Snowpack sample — Buffalo Mountain, Silverthorne, Colorado, USA (1/25/25, 10:11 AM MST)
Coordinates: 39.6222, -106.1139
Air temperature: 22 °F
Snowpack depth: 110 cm
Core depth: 40 cm
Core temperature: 46.4 °F
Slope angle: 12°, slope face: 102°
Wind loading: high
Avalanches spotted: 0
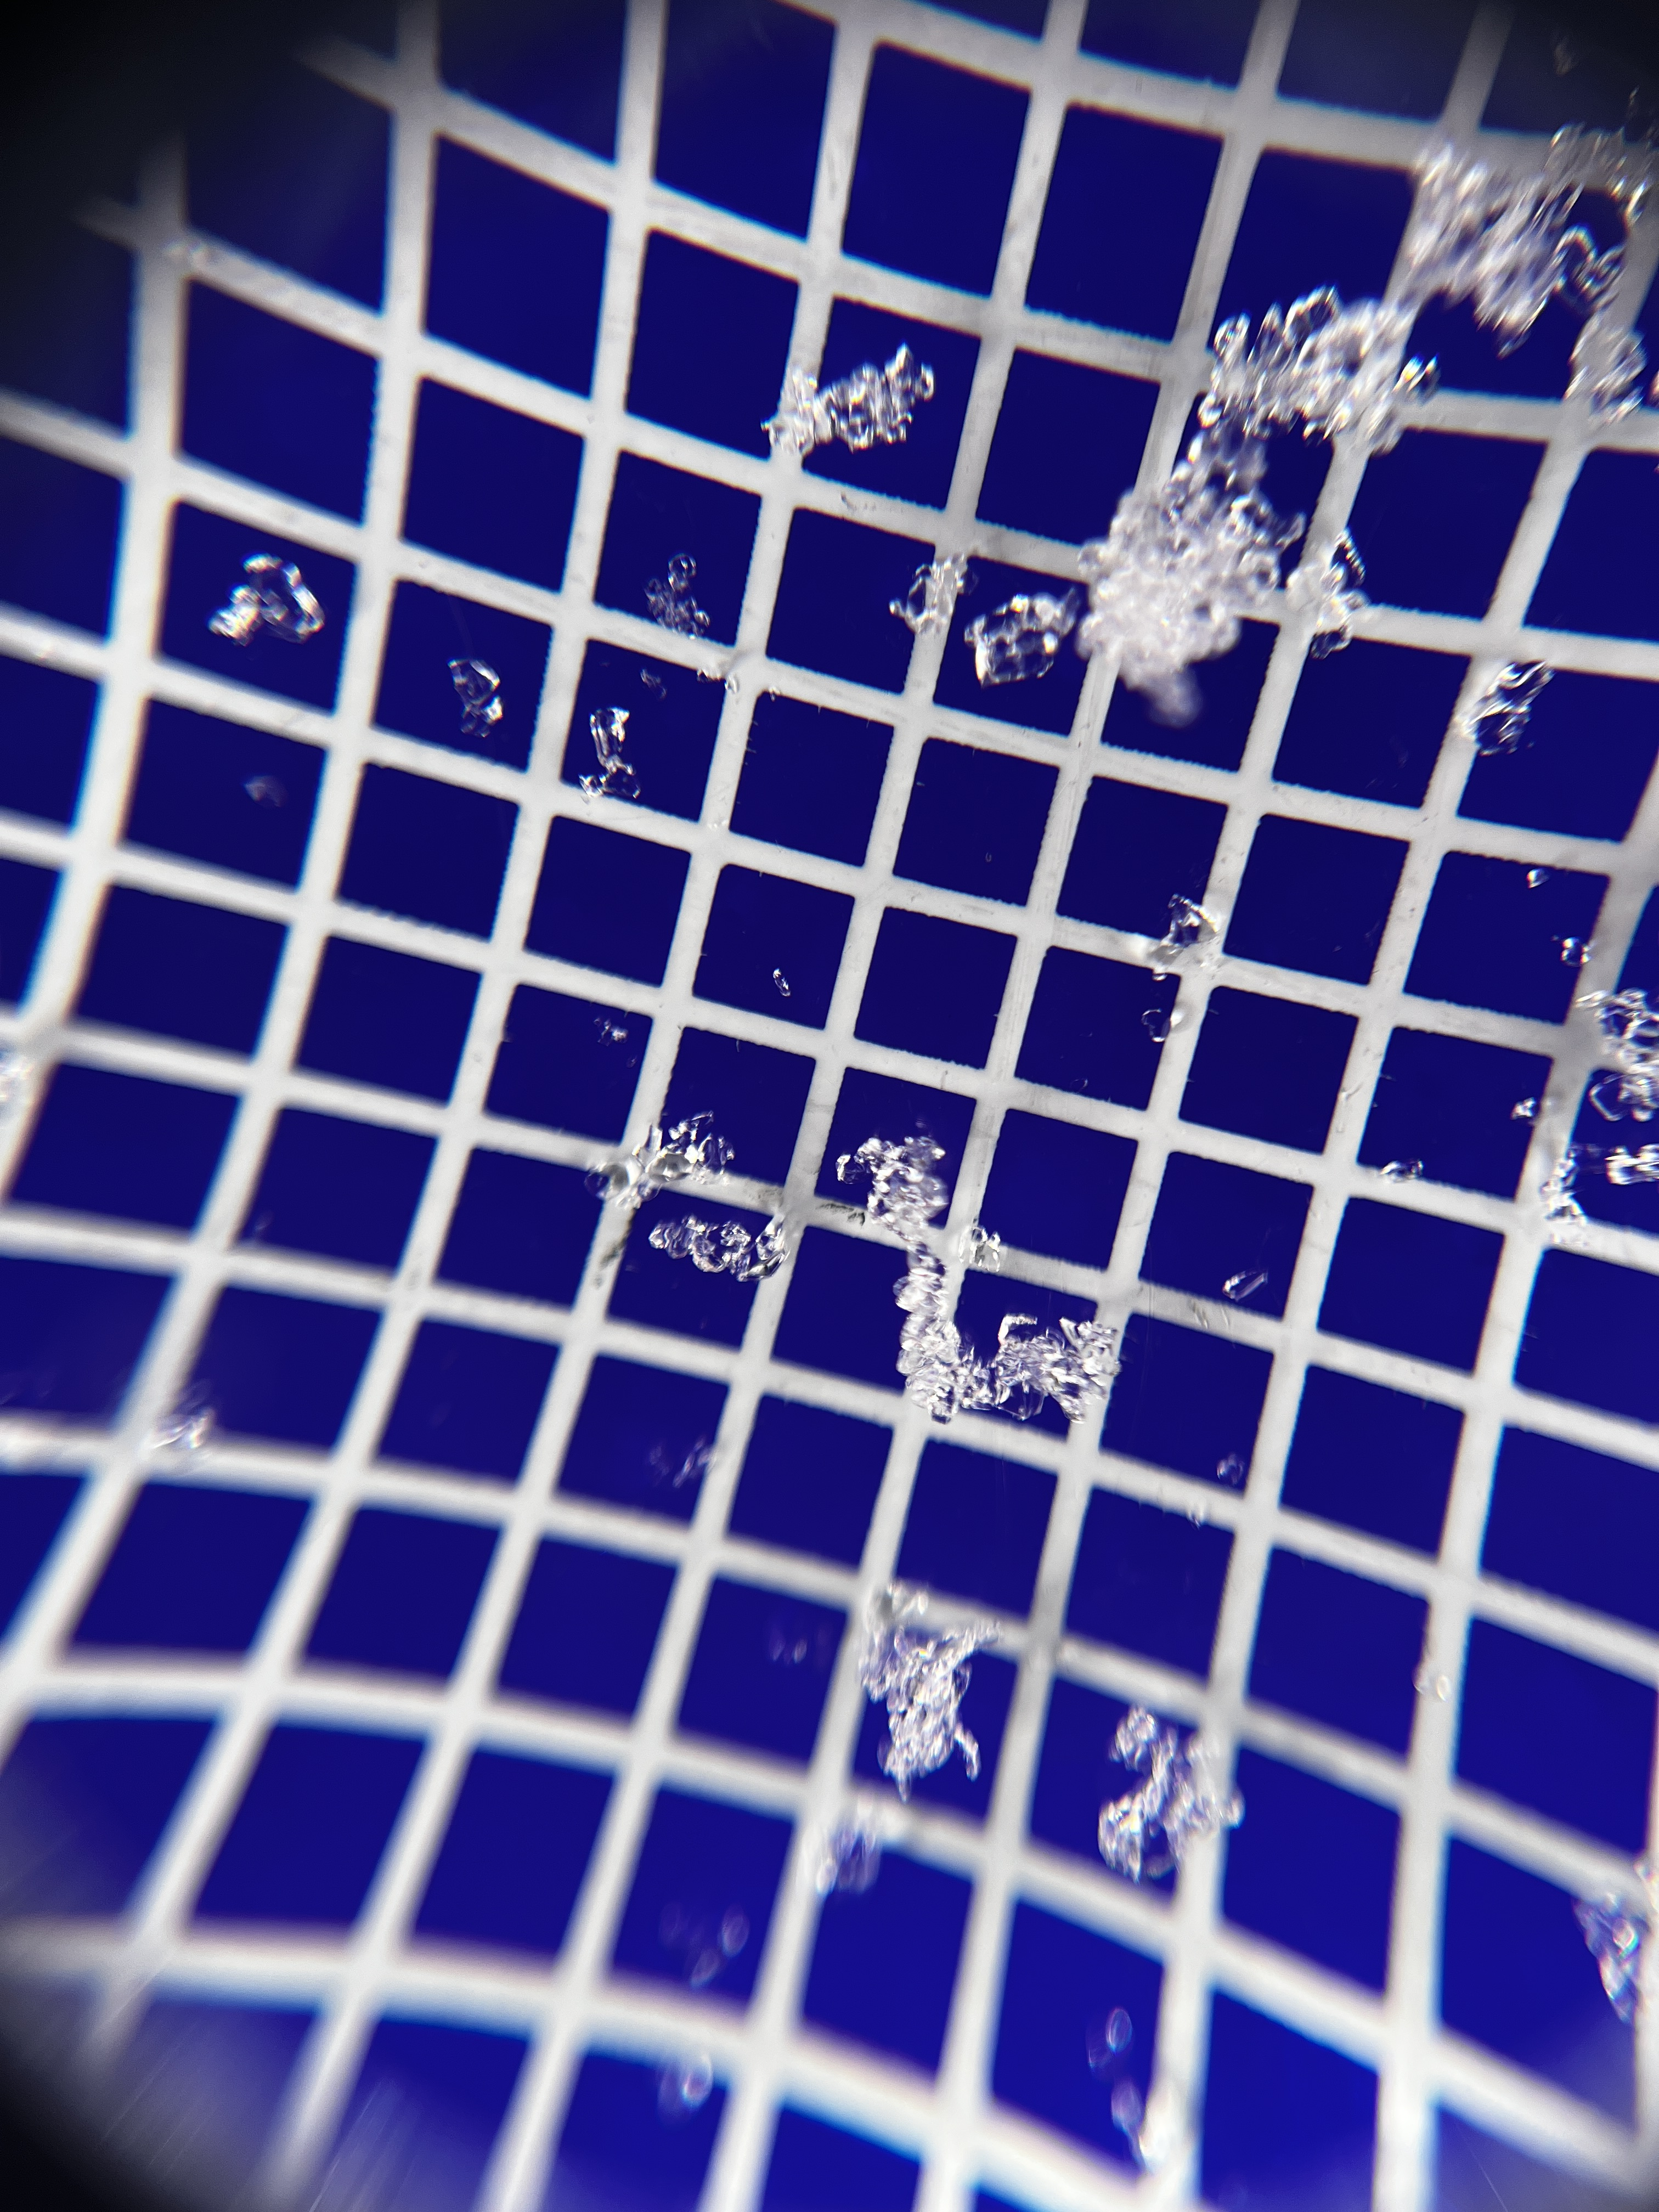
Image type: magnified_profile
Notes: No avalanches nearby, collected on the outskirts of a fire break 15 meters from the treeline, on way to Buffalo and Red Mountain